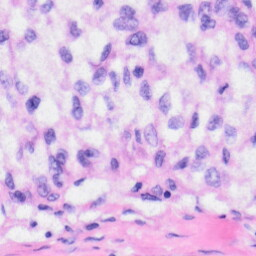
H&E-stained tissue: Liver